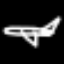
Label: airplane